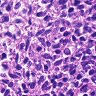
Metastatic tissue present: no